Field crop: maize
Growth stage: 2
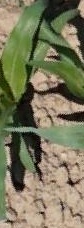
Species: maize